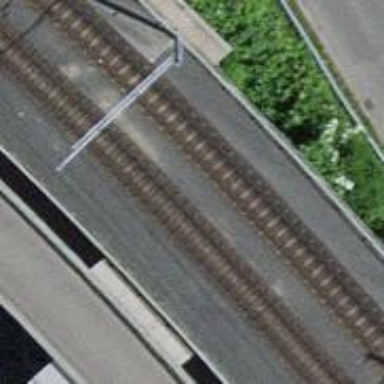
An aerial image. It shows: Tram railway tunnel with 1 track and contact line for electrification. It serves as siding.